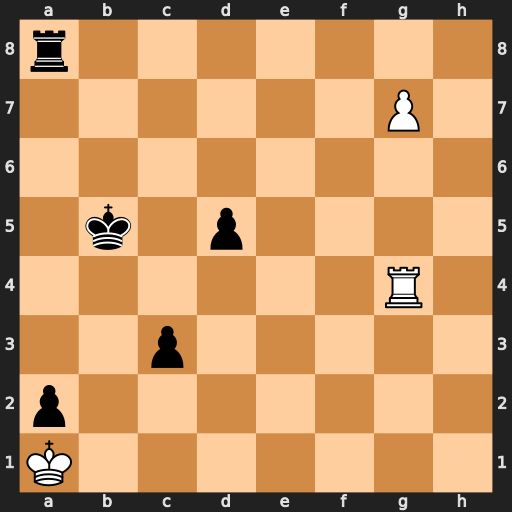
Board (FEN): r7/6P1/8/1k1p4/6R1/2p5/p7/K7
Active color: w
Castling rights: -
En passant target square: -
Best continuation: g8=Q Rxg8 Rxg8 Kc4 Kxa2